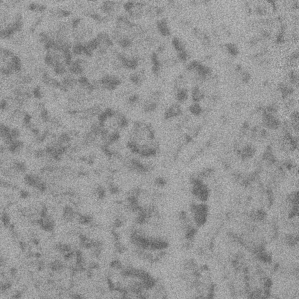
Label: frost